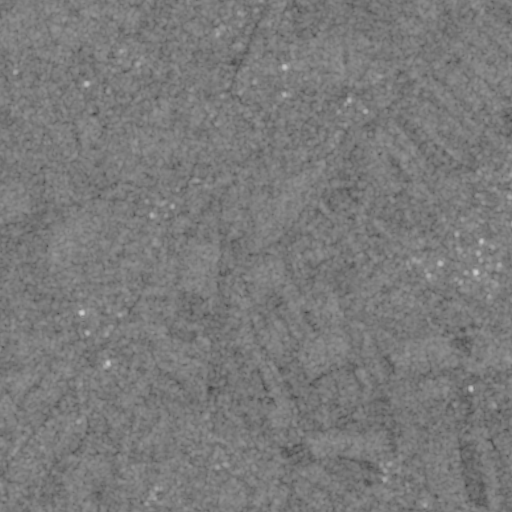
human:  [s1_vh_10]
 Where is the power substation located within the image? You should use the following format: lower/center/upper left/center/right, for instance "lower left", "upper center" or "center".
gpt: The power substation is located in the lower left of the image.
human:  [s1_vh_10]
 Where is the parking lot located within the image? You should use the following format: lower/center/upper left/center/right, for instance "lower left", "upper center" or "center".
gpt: There is no parking lot in the image.

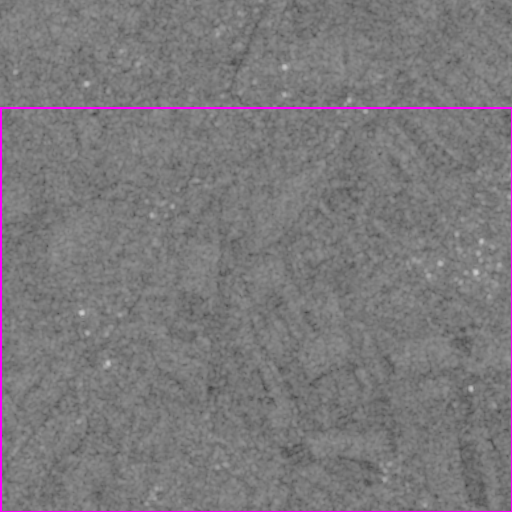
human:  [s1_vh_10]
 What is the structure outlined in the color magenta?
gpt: The structure outlined in magenta is a crop field.
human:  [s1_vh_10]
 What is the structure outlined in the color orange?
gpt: There is no orange outline.